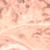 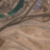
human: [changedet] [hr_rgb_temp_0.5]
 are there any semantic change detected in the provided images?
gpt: A river appeared above the existing road.